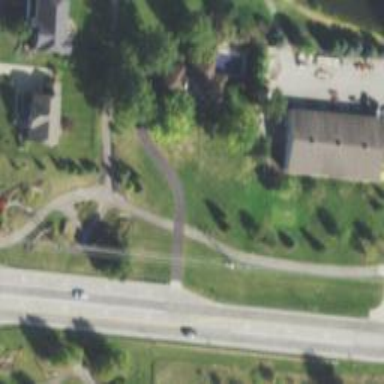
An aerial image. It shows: Path used for both walking and golf.